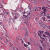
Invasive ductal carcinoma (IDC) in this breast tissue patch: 1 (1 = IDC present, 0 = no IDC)